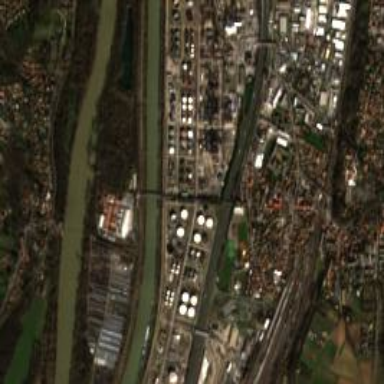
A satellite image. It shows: Industrial area with refinery.